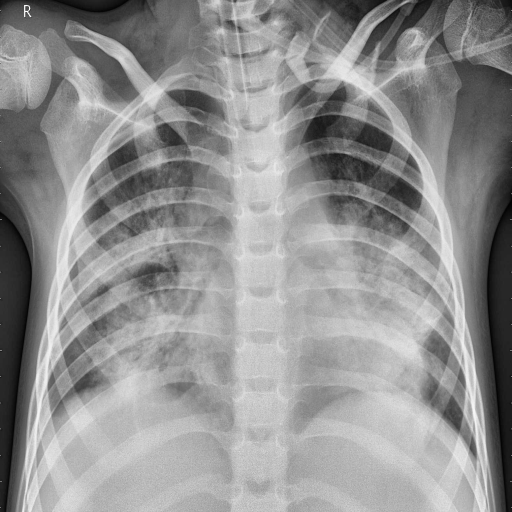
Finding: PNEUMONIA